Field crop: maize
Growth stage: 1
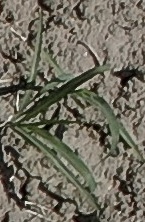
Species: sorghum